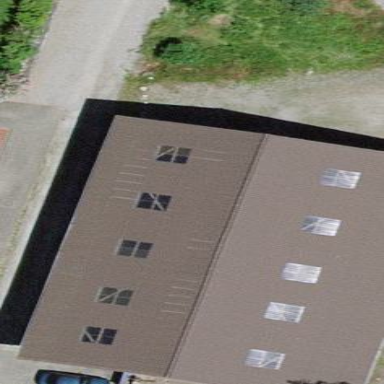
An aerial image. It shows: Shed building.